Question: There is an app which has the listbox with multiple rows and there is some info in each of this rows. How to implement that? Try to use gridview in listbox?

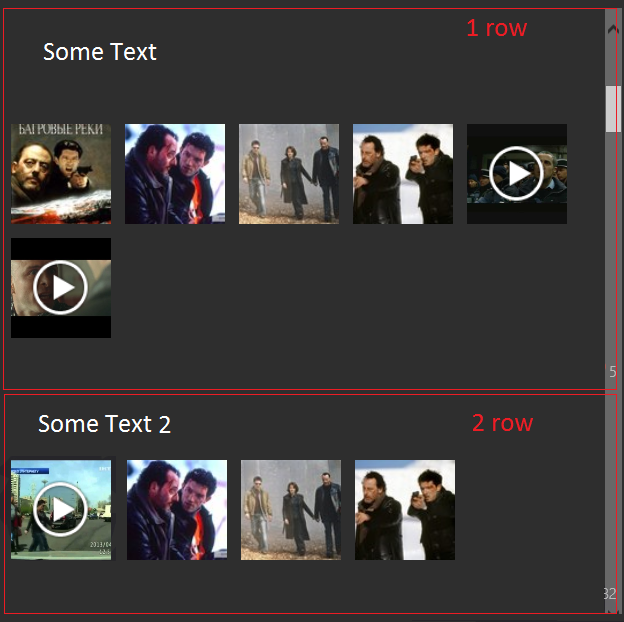
Answer: Simplest way to replicate this
1. Create a new Store App with Grid App Template
2. Replace the GridView code with this <ListView.ItemsPanel>
<ItemsPanelTemplate>
<VirtualizingStackPanel Orientation="Vertical"/>
</ItemsPanelTemplate>
</ListView.ItemsPanel>
<ListView.GroupStyle>
<GroupStyle>
<GroupStyle.HeaderTemplate>
<DataTemplate>
<Grid Margin="1,0,0,6">
<Button
AutomationProperties.Name="Group Title"
Click="Header_Click"
Style="{StaticResource TextPrimaryButtonStyle}" >
<StackPanel Orientation="Horizontal">
<TextBlock Text="{Binding Title}" Margin="3,-7,10,10" Style="{StaticResource GroupHeaderTextStyle}" />
<TextBlock Text="{StaticResource ChevronGlyph}" FontFamily="Segoe UI Symbol" Margin="0,-7,0,10" Style="{StaticResource GroupHeaderTextStyle}"/>
</StackPanel>
</Button>
</Grid>
</DataTemplate>
</GroupStyle.HeaderTemplate>
<GroupStyle.Panel>
<ItemsPanelTemplate>
<VariableSizedWrapGrid Orientation="Horizontal" Margin="0,0,80,0"/>
</ItemsPanelTemplate>
</GroupStyle.Panel>
</GroupStyle>
</ListView.GroupStyle>
</ListView>